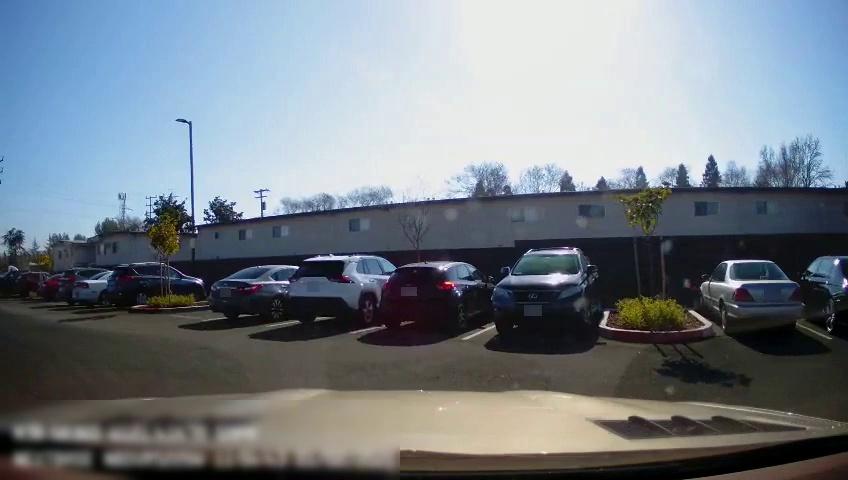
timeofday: Day
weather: Sunny
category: Drivable Space
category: Vehicles | Car
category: Vehicles | Car
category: Vehicles | SUV
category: Vehicles | Car
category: Vehicles | SUV
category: Vehicles | Car
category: Vehicles | SUV
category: Vehicles | Car
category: Vehicles | SUV
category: Vehicles | Car
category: Vehicles | SUV
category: Vehicles | Truck